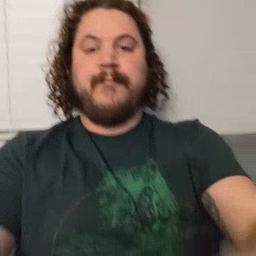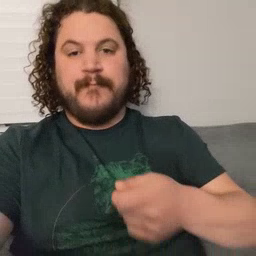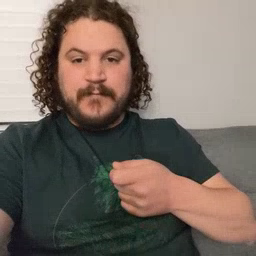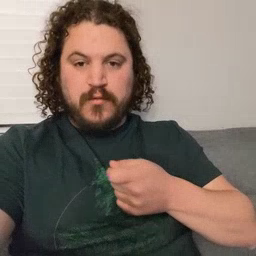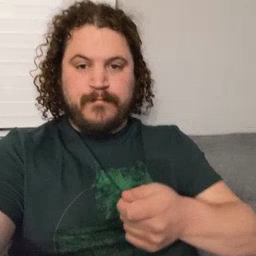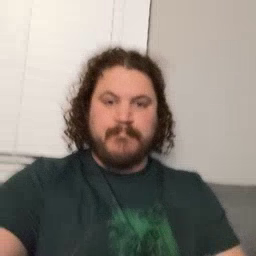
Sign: vacuum